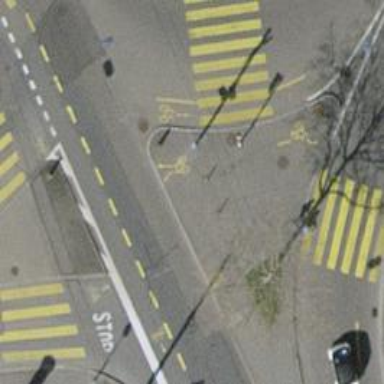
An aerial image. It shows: Traffic island located on footway.